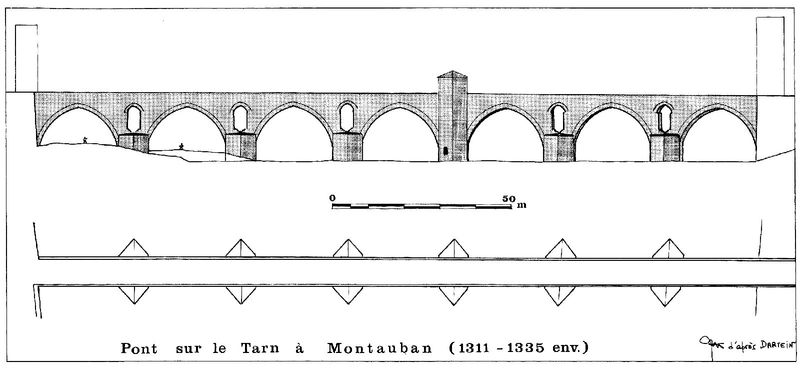
Titel: Montauban, Brücke über den Tarn
Standort: Montauban (EU - F)
Schlagwörter: fluss, frankreich, zeichnung, architektur, brücke, turm, bogen, mauer, france, seitenansicht, aufsicht, draufsicht, schwarzweiß, distance, bridge, grundriss, maßstab, draw, schrfit, montauban, beuzeichnung, gotic, architecture, arch